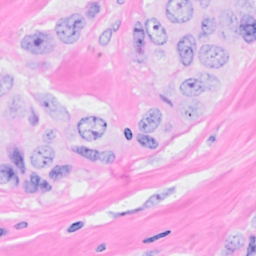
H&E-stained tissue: Breast